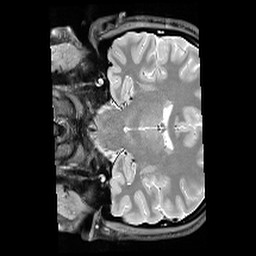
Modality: PDw
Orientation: coronal
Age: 23
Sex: female
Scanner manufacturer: siemens
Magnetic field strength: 3 T
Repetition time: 6.49 s
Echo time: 0.016 s